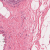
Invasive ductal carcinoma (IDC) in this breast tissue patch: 0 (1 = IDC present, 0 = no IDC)